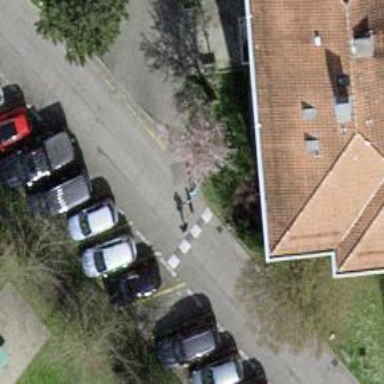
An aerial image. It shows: Pedestrian road.